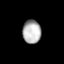
Tissue: lung
Cell type: Fibroblasts
Senescence score: 0.5751
Nuclear area (px): 419
Mean DAPI intensity: 179.325